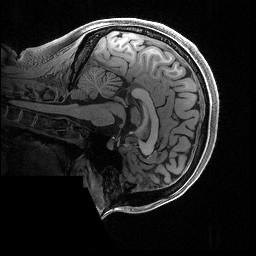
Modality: T1w
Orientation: sagittal
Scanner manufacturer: siemens
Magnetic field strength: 3 T
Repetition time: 2.5 s
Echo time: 0.0029 s